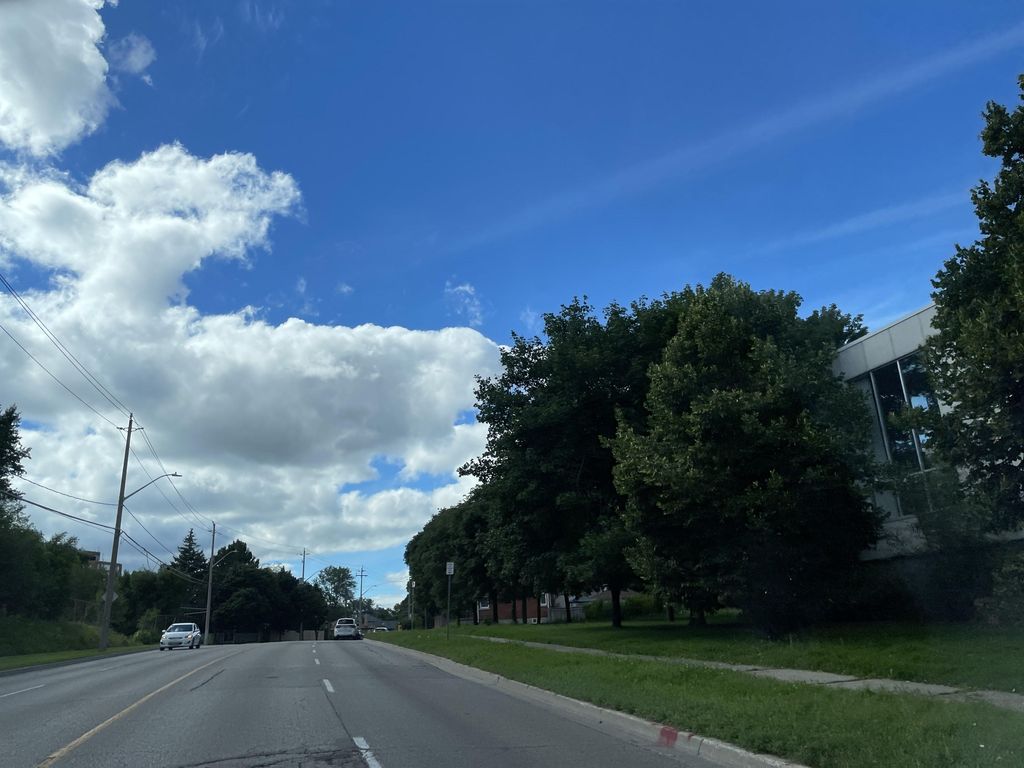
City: kitchener-waterloo